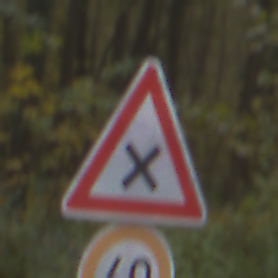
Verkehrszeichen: KreuzungOderEinmuendung
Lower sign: Geschwindigkeit60
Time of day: MorningAfternoon
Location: Outdoor (Nature)
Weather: Overcast
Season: Autumn
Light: Natural